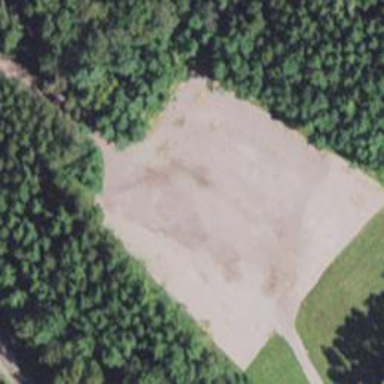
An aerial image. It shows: Gravel parking aisle.